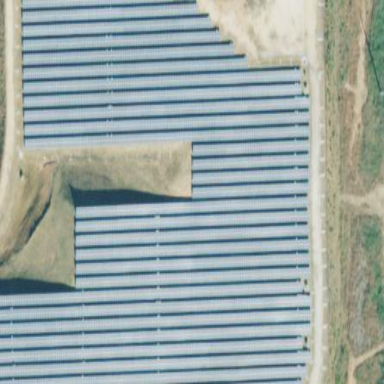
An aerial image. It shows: Solar power plant utilizing photovoltaic technology.